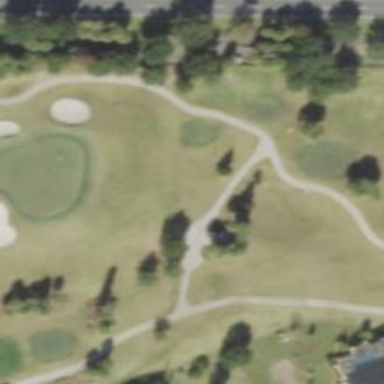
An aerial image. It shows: Path for golf carts.